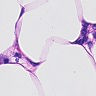
Metastatic tissue present: no